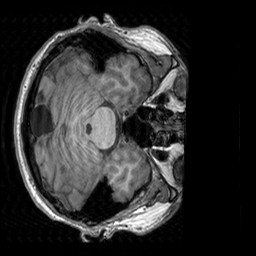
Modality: T1w
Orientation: axial
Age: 32
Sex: male
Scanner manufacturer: siemens
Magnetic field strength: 3 T
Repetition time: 2.3 s
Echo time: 0.00303 s